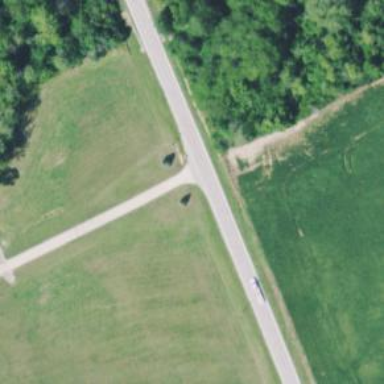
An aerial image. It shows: Driveway.